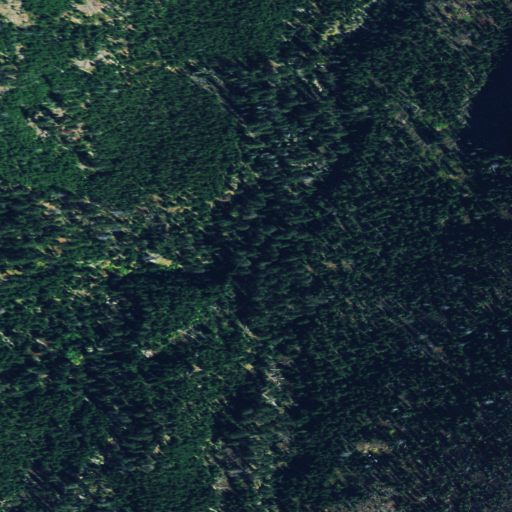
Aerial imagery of depression(s) in Montana named Cataract Basin containing shrub and evergreen forest